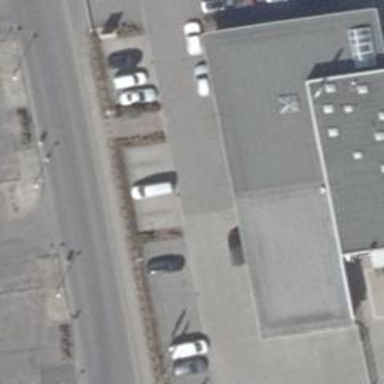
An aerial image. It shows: Retail building with flat grey roof.